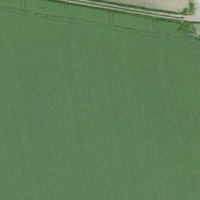
EUNIS habitat code: 52
Species observed at this site:
Matricaria discoidea